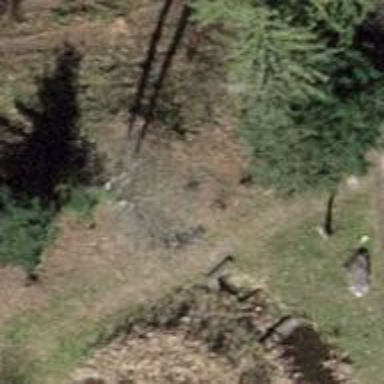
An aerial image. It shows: Path leading to bridge with grass and gravel surface.